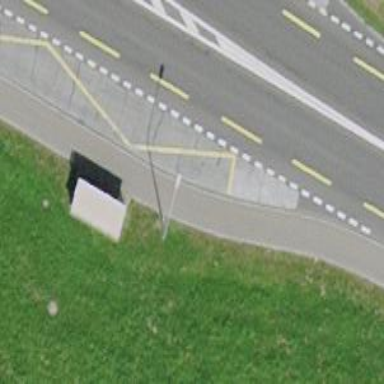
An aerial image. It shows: Platform with shelter for public transport.